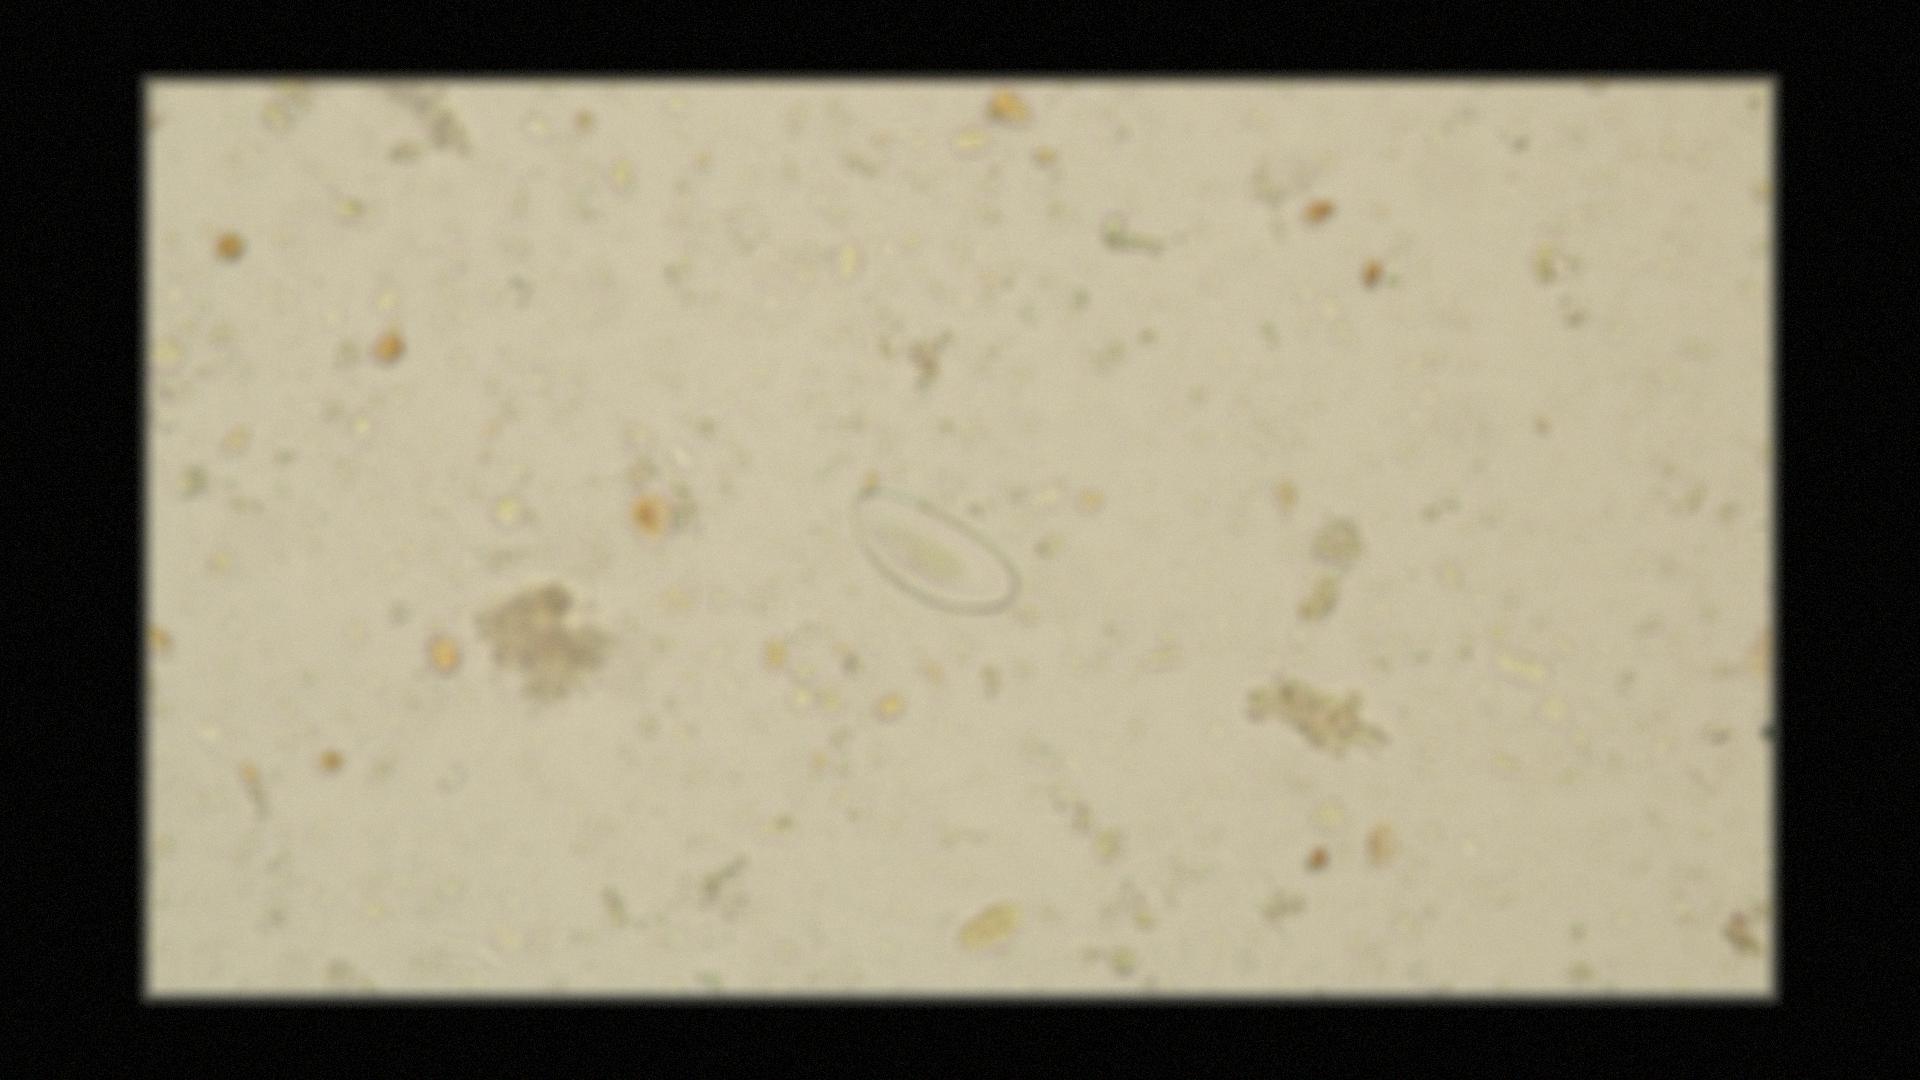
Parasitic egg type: Enterobius vermicularis